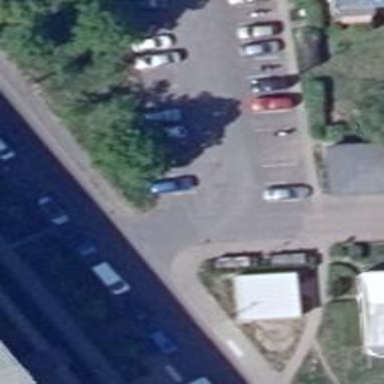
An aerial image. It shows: Sidewalk along the footway.